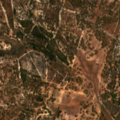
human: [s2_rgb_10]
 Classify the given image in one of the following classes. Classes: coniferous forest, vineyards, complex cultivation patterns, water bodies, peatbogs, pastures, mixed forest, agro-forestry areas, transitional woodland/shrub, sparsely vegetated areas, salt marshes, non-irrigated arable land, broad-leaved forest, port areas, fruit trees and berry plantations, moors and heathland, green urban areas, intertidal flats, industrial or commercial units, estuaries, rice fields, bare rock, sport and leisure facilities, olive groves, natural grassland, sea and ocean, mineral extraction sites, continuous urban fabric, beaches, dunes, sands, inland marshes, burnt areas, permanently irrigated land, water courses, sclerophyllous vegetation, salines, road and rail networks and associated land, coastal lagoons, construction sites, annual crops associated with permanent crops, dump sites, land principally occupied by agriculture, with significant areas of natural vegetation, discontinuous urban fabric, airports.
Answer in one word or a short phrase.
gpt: land principally occupied by agriculture, with significant areas of natural vegetation, broad-leaved forest, mixed forest